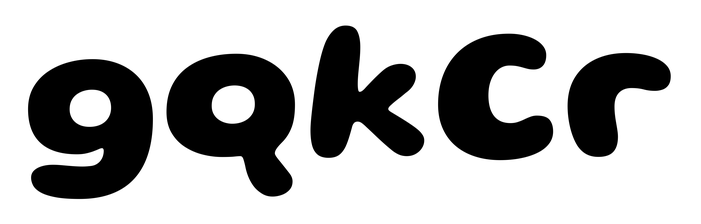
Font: Gluten_Bold